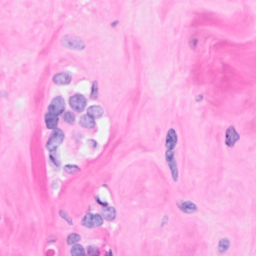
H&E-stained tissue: Breast